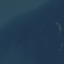
Land use / land cover: SeaLake